Question: Count the number of objects in the diagram.
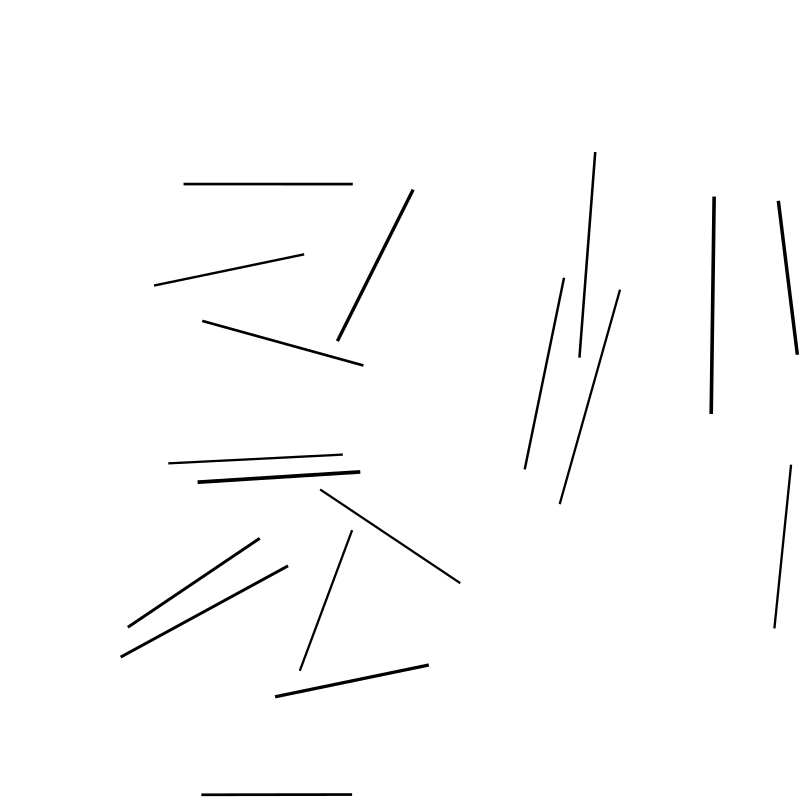
Answer: 18